Question: I have met the exception 'System.Data.SqlClient.SqlException' when I tried to access a webpage on my ASP.NET web application without any network connection.
I have tried to catch the exception by using a try catch, however it does not work. Below is my code snippet:
'''
protected void Page_Load(object sender, EventArgs e)
{
try
{
SqlDataSource1.SelectCommand = "SELECT * FROM [UserDB]";
SqlDataSource1.DataBind();
}
catch (SqlException ex)
{
Response.Redirect("/App/ErrorPage.aspx");
}
}
'''
My try catch worked on other functions within my webpage itself. E.g. ErrorPage will be shown if user try to delete record when not connected to network. But as for the pageload method, the try catch did not work as expected, and the error showed as the webpage below:

Anyone can tell me where I have gone wrong?
Thank you
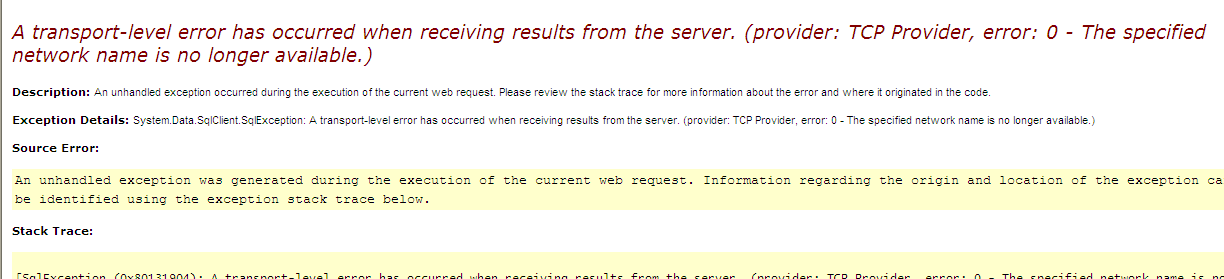
Answer: I'm not sure about the reason but I believe this code will work for you:
'''
try
{
SqlDataSource1.SelectCommand = "SELECT * FROM [UserDB]";
SqlDataSource1.DataBind();
}
catch (System.Data.SqlClient.SqlException ex) //Catch SqlException
{
Response.Redirect("/App/ErrorPage.aspx");
}
catch(Exception ex) //Catch Other Exception
{
Response.Write(ex.Message);
}
'''